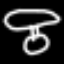
Label: mushroom